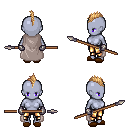
a pixel art fantasy rpg character, female body template, dark elf, purple skin, gray cape, gold greaves, light blonde mohawk hairstyle, metal gloves, brown slippers, spear, four views (front, back, left, right), 2x2 character sprite sheet, small pixel art, hard edges, no anti-aliasing